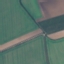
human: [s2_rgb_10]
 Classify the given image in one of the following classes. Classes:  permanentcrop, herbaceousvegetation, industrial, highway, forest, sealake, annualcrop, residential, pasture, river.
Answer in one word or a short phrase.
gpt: AnnualCrop